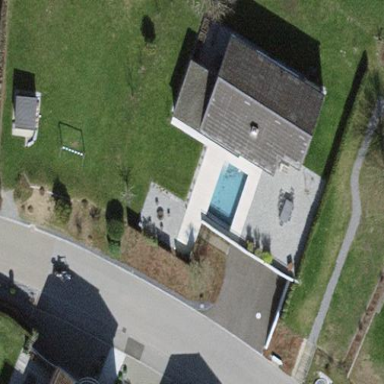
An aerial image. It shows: Simple house.